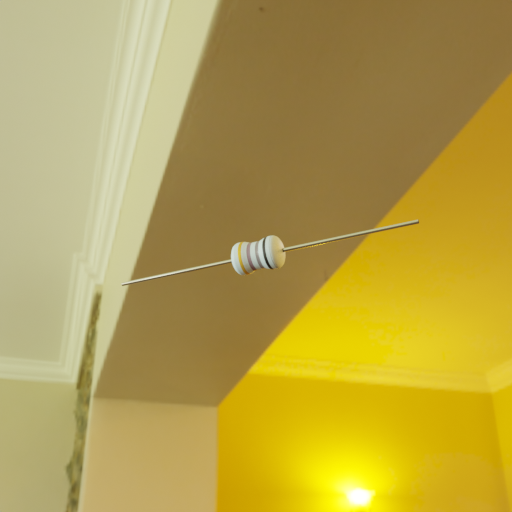
Resistor colour bands (in order): gold, gray, gray, black